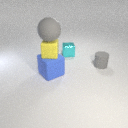
small gray rubber cylinder behind large blue rubber cube